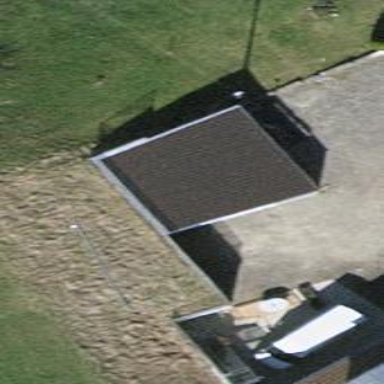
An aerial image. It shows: Garage.